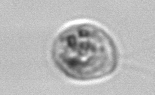
Label: Amoeba